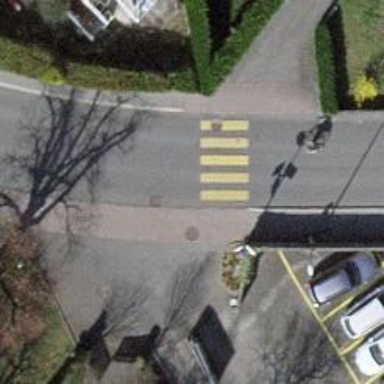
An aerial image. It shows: Zebra crossing on the road.